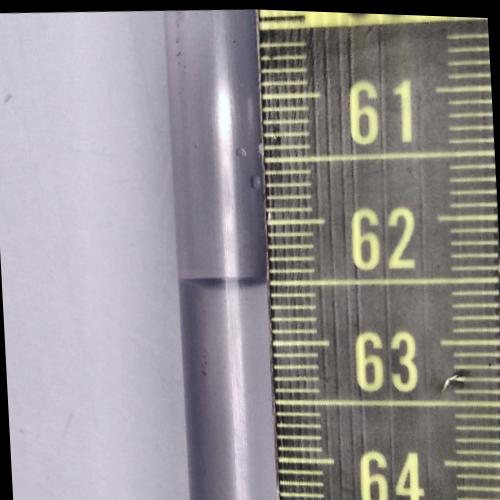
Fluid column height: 62.5 cm